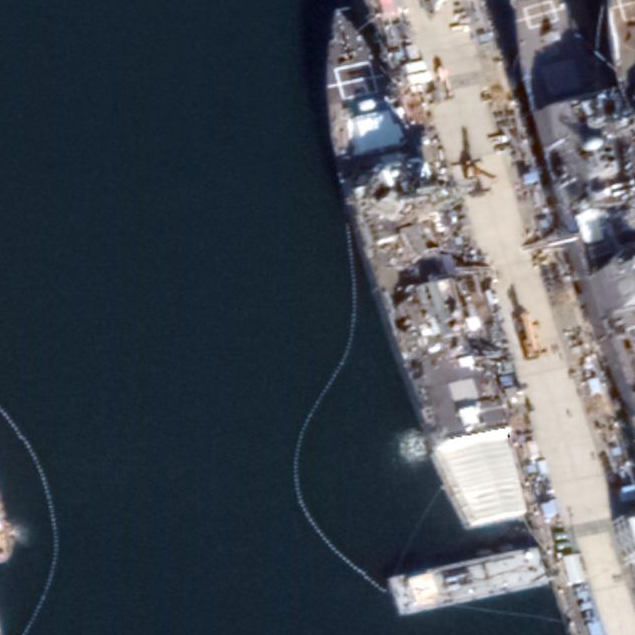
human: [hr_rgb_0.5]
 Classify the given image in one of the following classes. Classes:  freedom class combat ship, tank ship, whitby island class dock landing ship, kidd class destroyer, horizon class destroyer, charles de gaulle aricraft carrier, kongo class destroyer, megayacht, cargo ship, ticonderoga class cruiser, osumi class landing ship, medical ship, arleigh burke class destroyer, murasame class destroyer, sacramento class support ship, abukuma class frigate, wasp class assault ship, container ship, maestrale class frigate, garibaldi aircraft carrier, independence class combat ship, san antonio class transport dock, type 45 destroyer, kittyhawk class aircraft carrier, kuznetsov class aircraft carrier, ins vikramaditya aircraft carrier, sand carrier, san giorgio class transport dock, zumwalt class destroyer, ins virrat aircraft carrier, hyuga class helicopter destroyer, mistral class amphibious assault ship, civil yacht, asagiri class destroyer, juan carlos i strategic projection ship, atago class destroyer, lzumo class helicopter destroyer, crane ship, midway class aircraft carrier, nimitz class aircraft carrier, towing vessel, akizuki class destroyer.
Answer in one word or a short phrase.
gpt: Arleigh Burke class destroyer